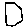
Label: hexagon